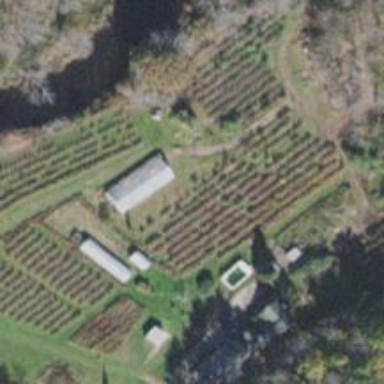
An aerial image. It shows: Orchard.